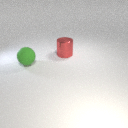
large red metal cylinder behind large green rubber sphere